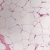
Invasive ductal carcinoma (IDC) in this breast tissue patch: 0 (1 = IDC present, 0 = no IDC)